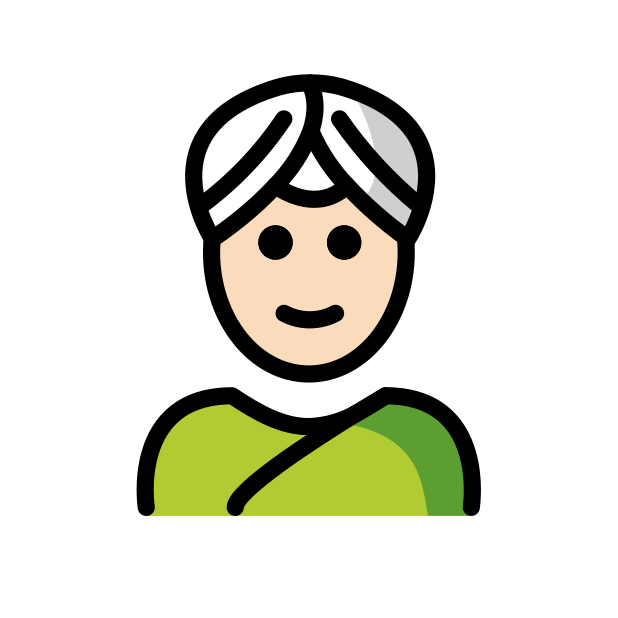
person wearing turban: light skin tone